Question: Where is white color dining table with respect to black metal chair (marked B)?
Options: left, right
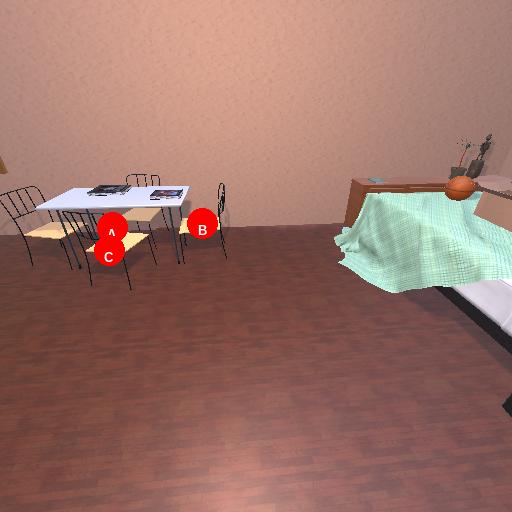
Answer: left